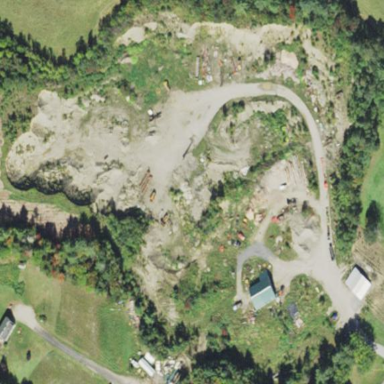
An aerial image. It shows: Quarry area.